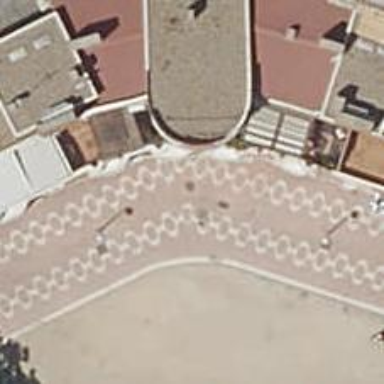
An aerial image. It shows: Footway made of paving stones.